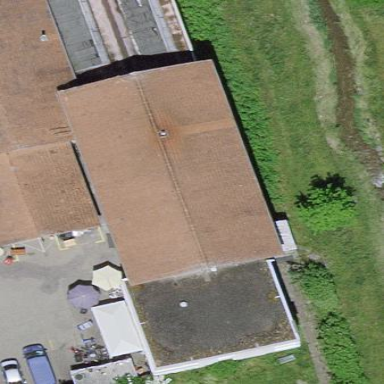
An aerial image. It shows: Commercial building.